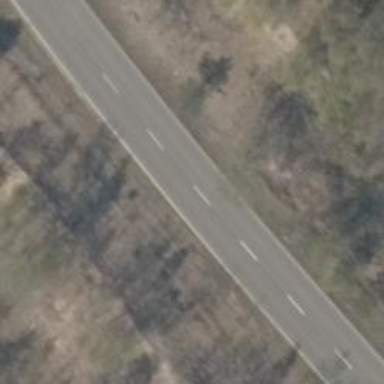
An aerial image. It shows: Tertiary road with asphalt surface.